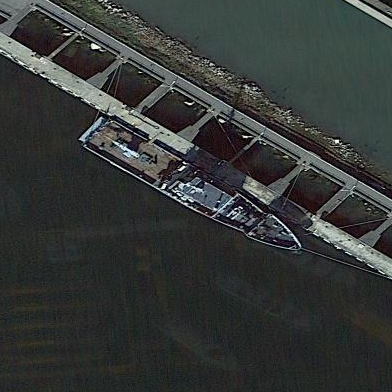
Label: combat